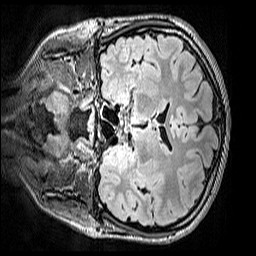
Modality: FLAIR
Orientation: coronal
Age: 11
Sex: male
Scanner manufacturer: siemens
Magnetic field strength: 3 T
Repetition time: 5 s
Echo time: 0.388 s